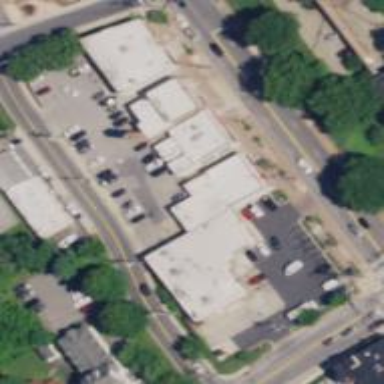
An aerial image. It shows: Retail area.